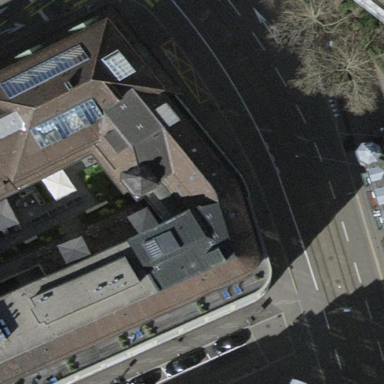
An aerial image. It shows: Commercial building.